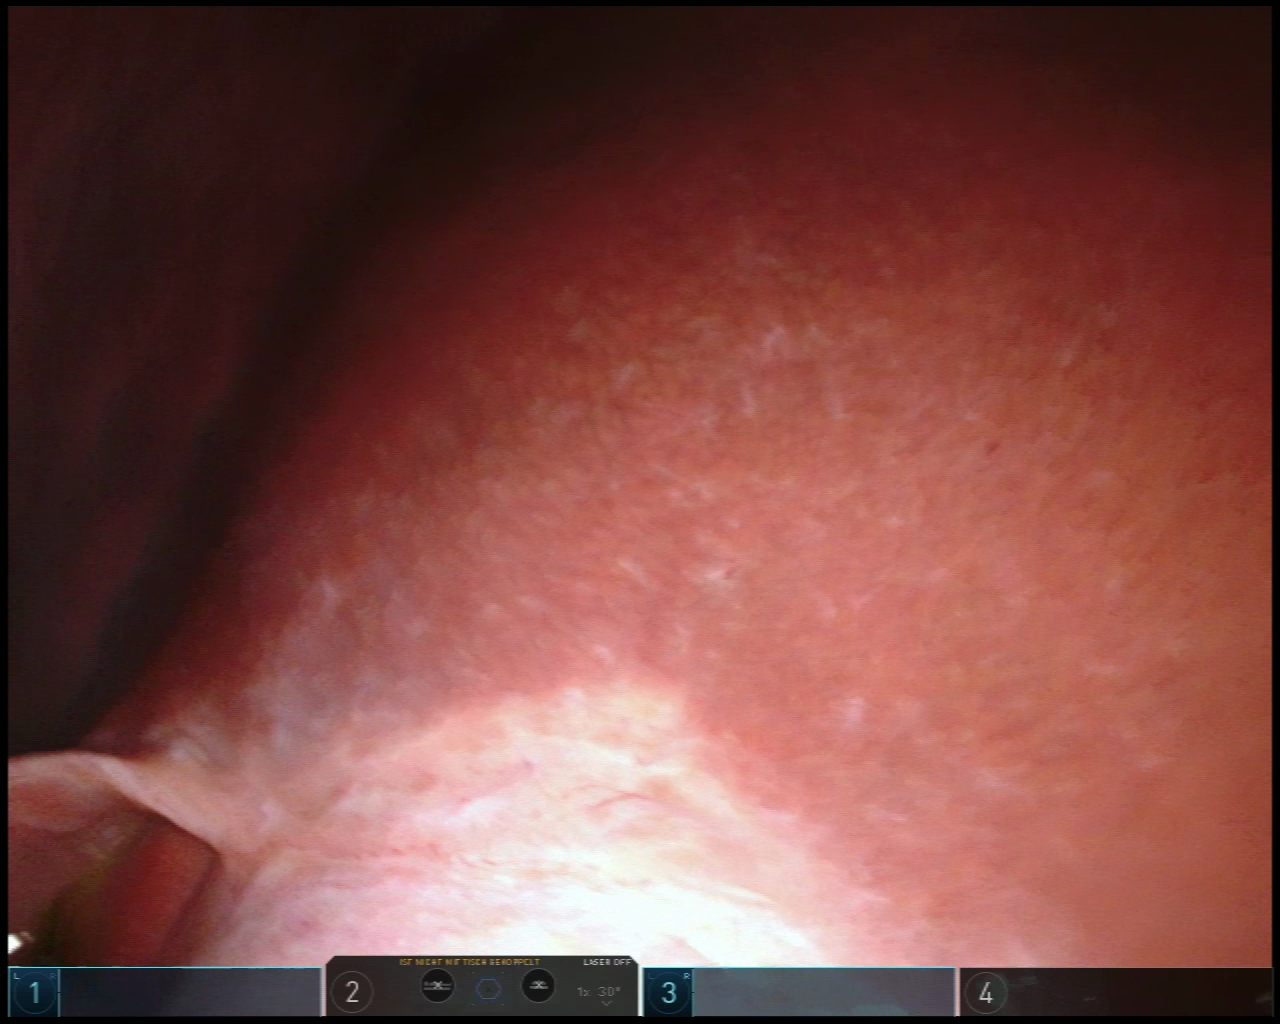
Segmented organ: liver
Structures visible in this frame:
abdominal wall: yes
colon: no
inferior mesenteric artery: no
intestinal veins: no
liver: yes
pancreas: no
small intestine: no
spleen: no
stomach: no
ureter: no
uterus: no
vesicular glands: no